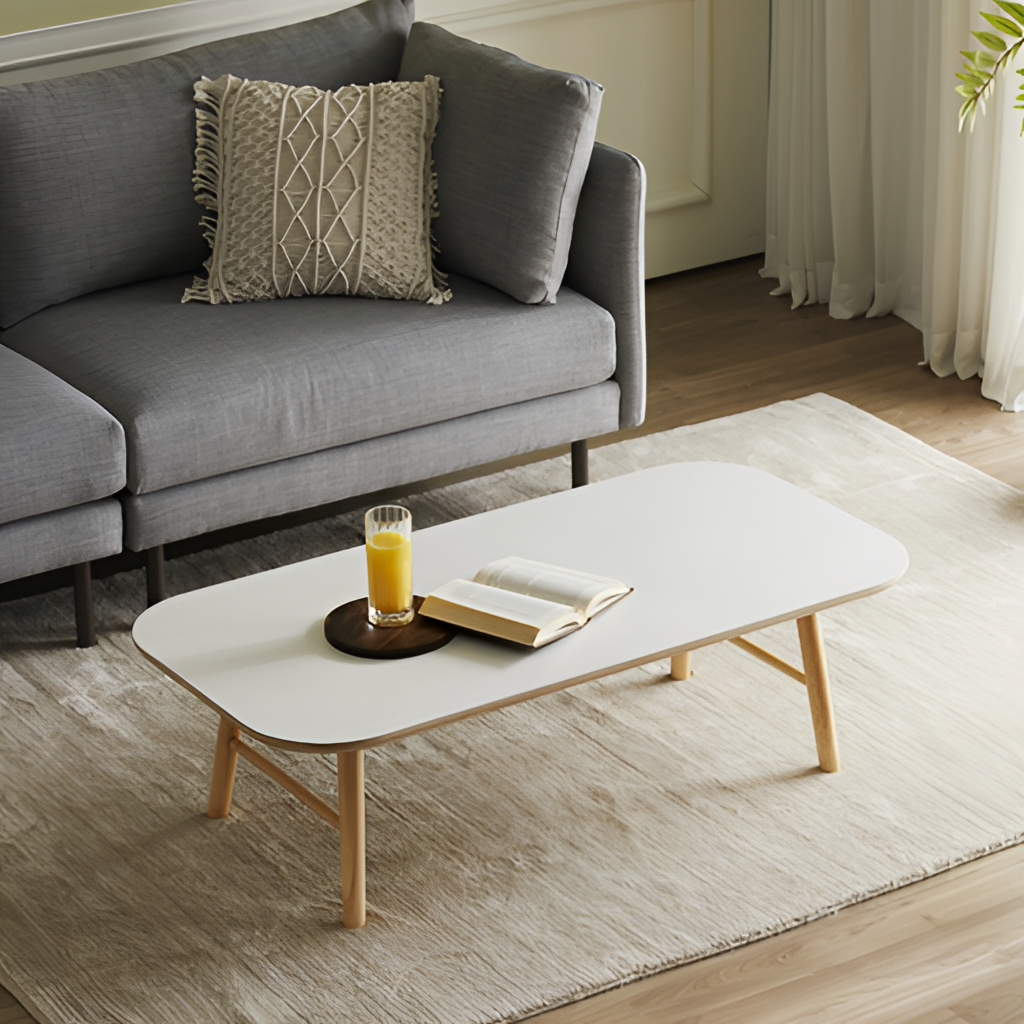
living room, wood coffee table, brown wood flooring, with plank pattern, modern, paint wallpaper, with solid pattern